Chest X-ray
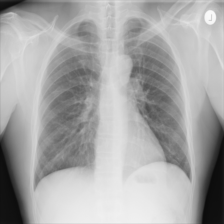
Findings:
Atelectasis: positive
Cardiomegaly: negative
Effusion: negative
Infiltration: negative
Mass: negative
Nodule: negative
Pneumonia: negative
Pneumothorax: negative
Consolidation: negative
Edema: negative
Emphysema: negative
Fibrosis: negative
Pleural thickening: negative
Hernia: negative